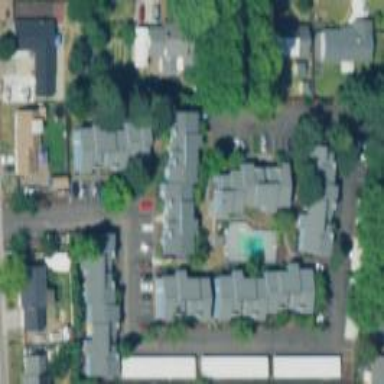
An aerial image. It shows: Residential area consisting of condominiums.